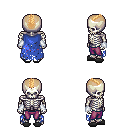
a pixel art fantasy rpg character, male body template, skeleton, blue tattered cape, magenta pants, light blonde short mohawk hairstyle, white cloth bracers, gray slippers, four views (front, back, left, right), 2x2 character sprite sheet, small pixel art, hard edges, no anti-aliasing